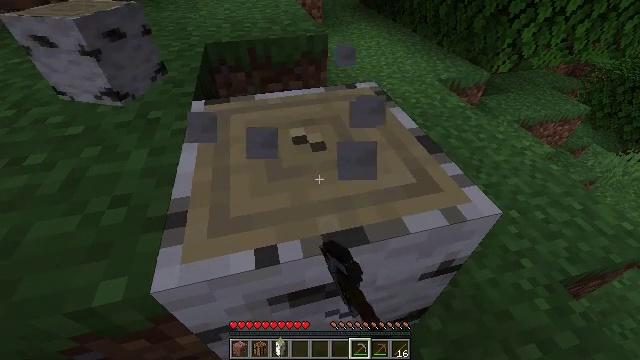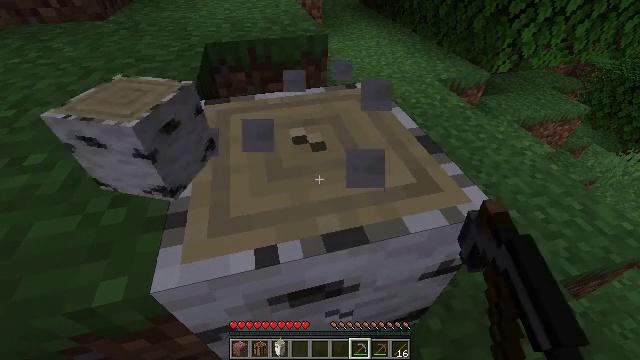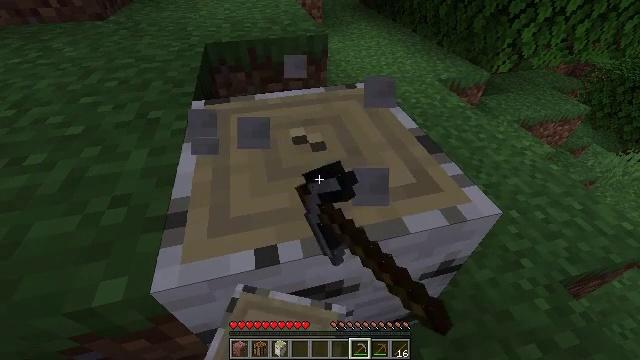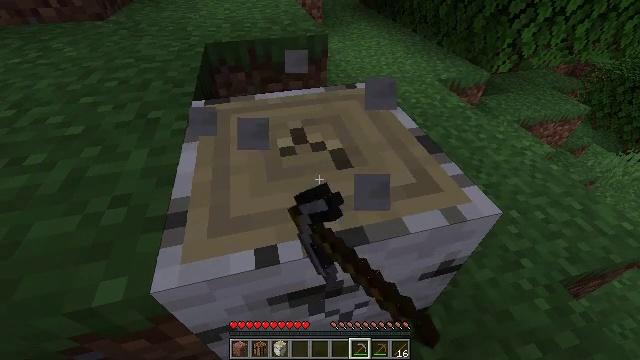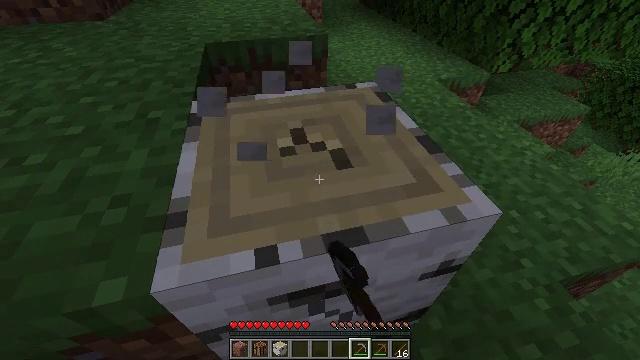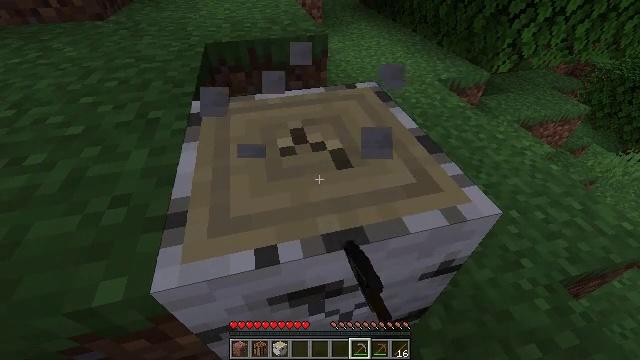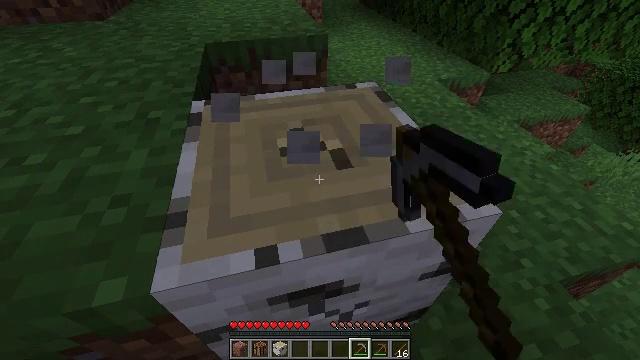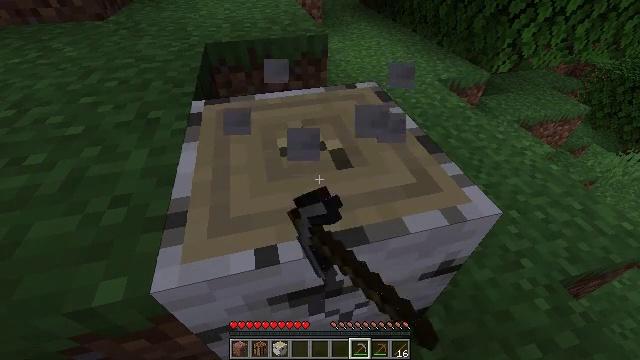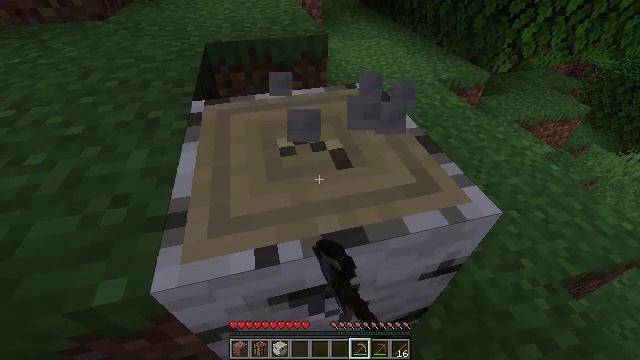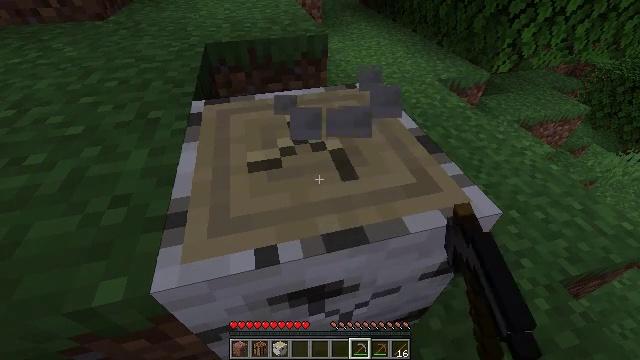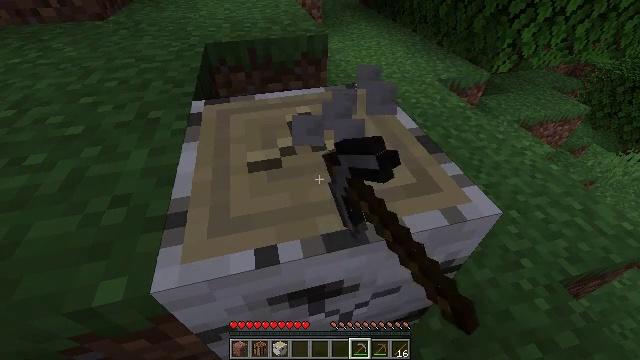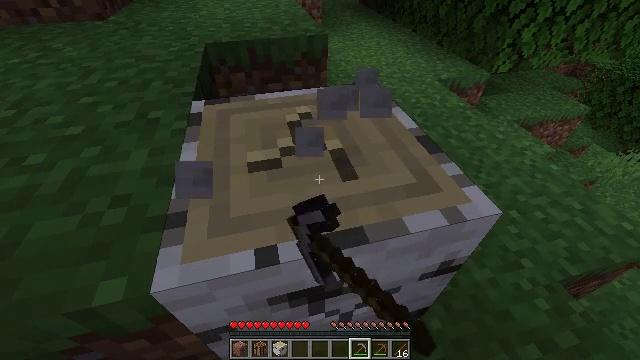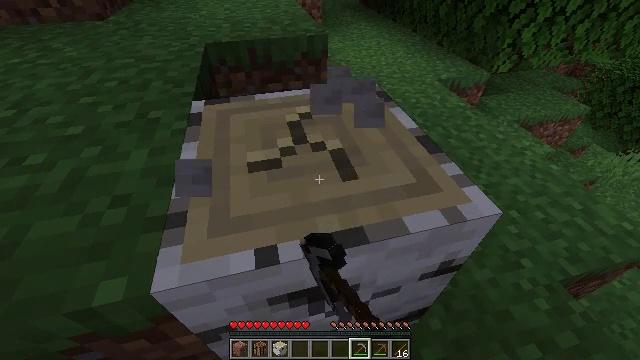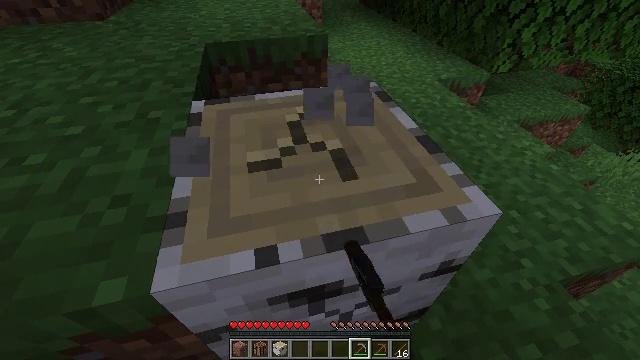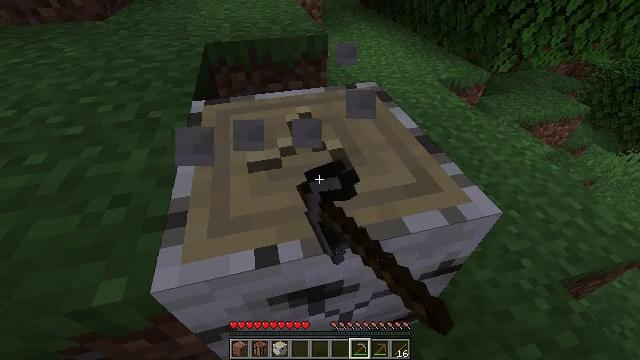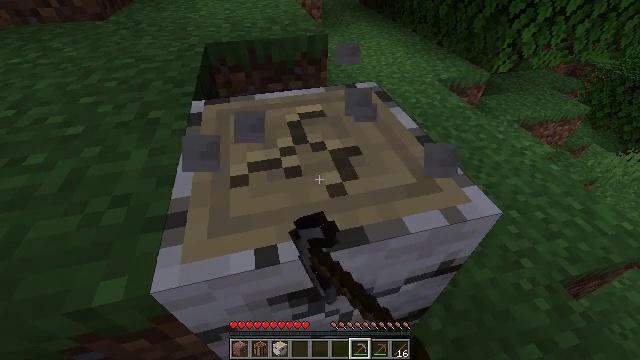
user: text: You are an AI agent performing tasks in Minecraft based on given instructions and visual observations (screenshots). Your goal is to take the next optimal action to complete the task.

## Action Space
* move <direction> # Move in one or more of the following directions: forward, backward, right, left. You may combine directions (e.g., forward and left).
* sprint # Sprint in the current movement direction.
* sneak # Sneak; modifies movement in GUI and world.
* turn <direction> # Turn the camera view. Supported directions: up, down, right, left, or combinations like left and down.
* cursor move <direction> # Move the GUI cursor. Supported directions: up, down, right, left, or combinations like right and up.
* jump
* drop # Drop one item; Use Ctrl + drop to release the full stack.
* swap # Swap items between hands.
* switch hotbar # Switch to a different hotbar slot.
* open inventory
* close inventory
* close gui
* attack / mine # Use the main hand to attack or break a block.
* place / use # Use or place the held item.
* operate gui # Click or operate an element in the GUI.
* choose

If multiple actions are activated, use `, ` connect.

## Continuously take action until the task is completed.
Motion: motion action
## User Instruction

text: Mine the birch log from the tree.
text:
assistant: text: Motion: attack / mine
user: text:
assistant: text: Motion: attack / mine
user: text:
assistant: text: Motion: attack / mine
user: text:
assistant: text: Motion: attack / mine
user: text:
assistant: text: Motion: attack / mine
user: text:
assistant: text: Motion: attack / mine
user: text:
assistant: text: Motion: attack / mine
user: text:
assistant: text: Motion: attack / mine
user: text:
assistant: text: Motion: attack / mine
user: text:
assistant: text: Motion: attack / mine
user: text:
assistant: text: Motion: attack / mine
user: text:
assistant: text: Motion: attack / mine
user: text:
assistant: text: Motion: attack / mine
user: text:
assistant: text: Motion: attack / mine
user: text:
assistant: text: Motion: attack / mine
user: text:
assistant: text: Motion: attack / mine
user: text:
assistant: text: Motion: attack / mine
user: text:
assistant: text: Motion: attack / mine
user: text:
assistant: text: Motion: attack / mine
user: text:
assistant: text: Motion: attack / mine
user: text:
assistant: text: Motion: attack / mine
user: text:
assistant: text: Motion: attack / mine
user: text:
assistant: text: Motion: attack / mine
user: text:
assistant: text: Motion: attack / mine
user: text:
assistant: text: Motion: attack / mine
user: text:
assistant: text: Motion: attack / mine
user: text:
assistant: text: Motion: attack / mine
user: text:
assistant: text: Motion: attack / mine
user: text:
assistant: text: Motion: attack / mine
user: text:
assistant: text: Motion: attack / mine